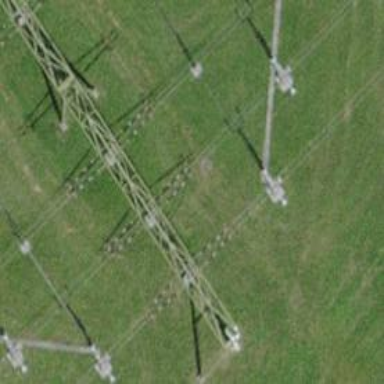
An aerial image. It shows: Switch used for power control.